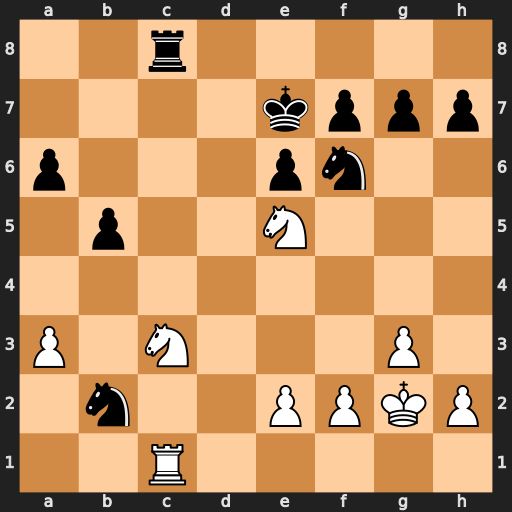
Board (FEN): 2r5/4kppp/p3pn2/1p2N3/8/P1N3P1/1n2PPKP/2R5
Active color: w
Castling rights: -
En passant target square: -
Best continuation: Nd5+ Nxd5 Rxc8